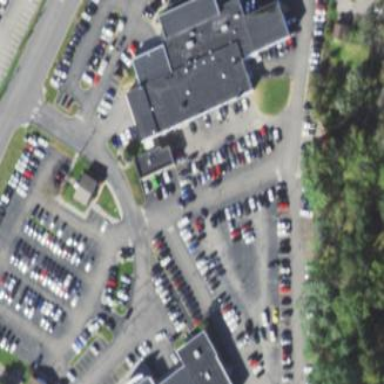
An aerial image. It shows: Retail building housing car shop.